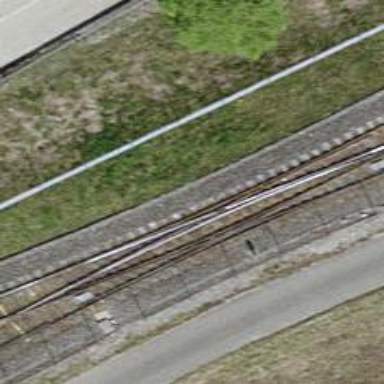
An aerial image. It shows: Railway switch.